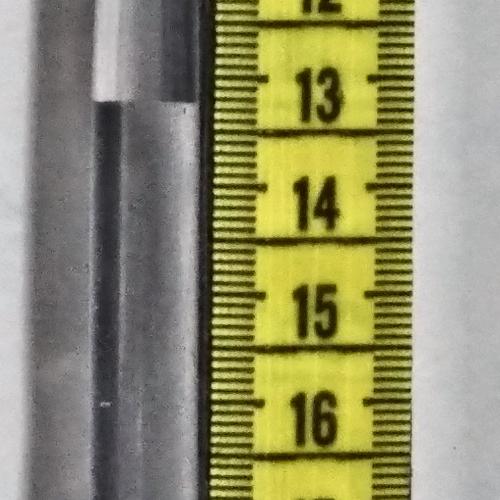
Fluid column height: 13.2 cm